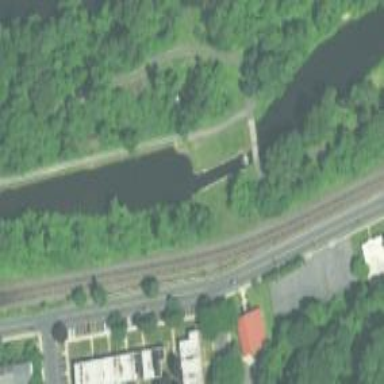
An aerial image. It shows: Lock gate along waterway.